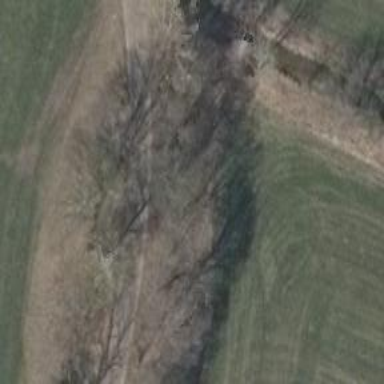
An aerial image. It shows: Row of deciduous broadleaved trees.